Question: I have a Navigation Controller in my main view. And I use the following code to add the navigation view when needed.
[self.view addSubview:navController.view];
However, the the navigation bar is not positioned correctly. I have posted a pic below. Anyone knows what is the potential problem?

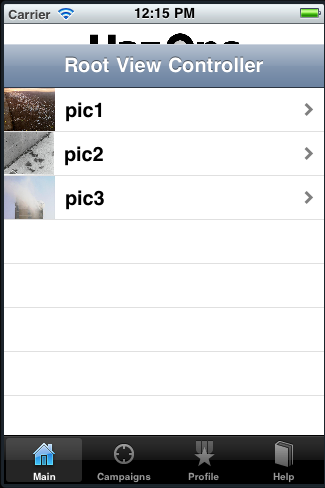
Answer: Just for the future, your self.view frame takes into account the 20px up top for the status bar, so if your navcontroller.frame = self.view.frame you will always have this gap. Using a modal is one way to solve the problem (and it looks like a good use of it). Another is to manually create the rectangle you want your subview to be in.